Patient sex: M
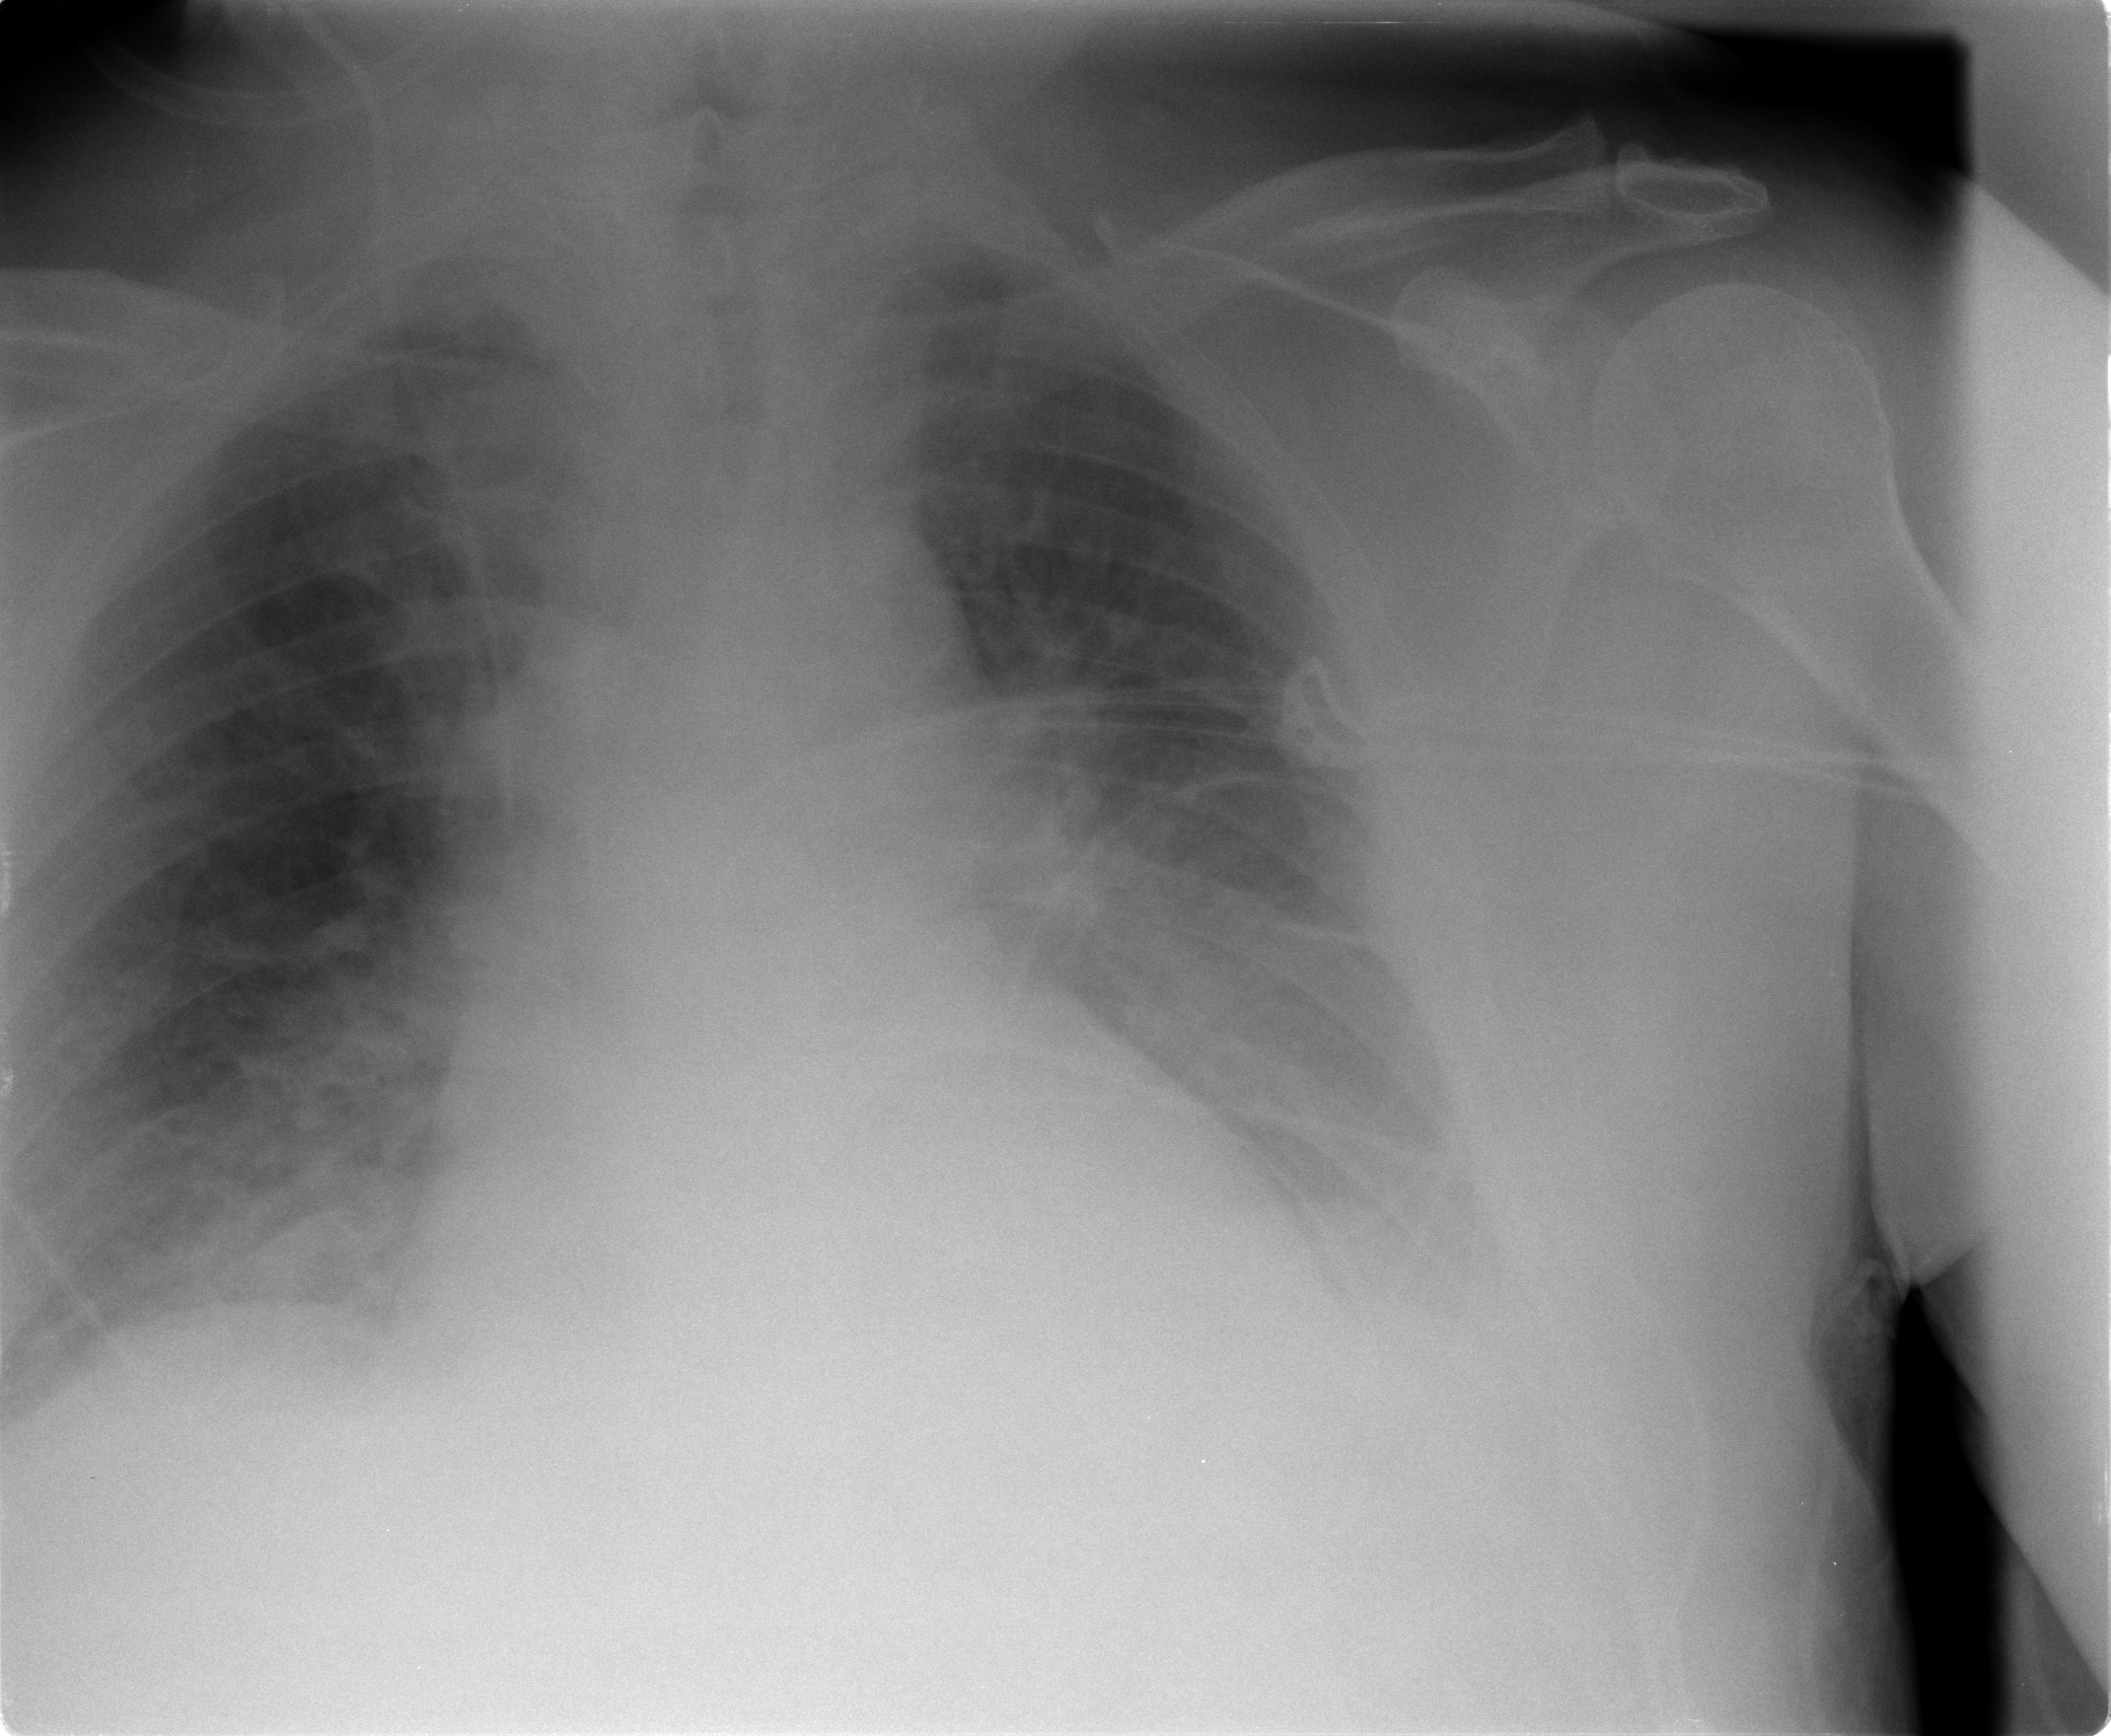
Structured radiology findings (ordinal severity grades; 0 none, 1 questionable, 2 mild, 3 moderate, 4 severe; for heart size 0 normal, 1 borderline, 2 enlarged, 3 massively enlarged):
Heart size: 0
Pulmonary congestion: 0
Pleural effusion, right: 0
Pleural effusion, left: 2
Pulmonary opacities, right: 0
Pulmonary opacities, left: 0
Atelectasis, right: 1
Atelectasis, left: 2